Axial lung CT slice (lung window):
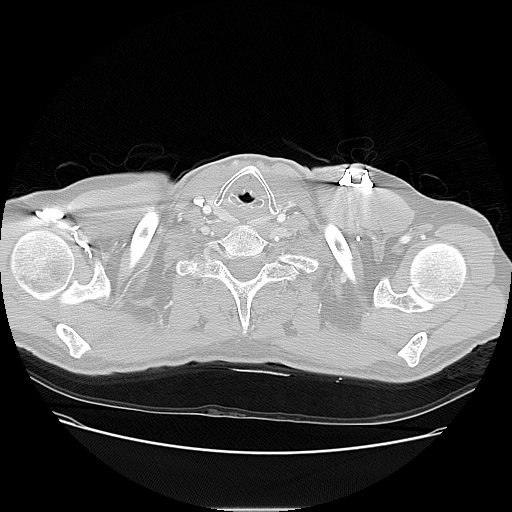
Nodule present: no